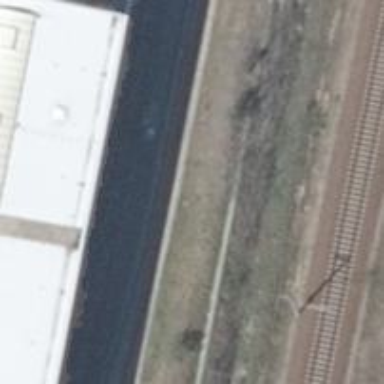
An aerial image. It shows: Rail spur service.